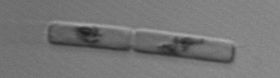
Label: Guinardia_delicatula